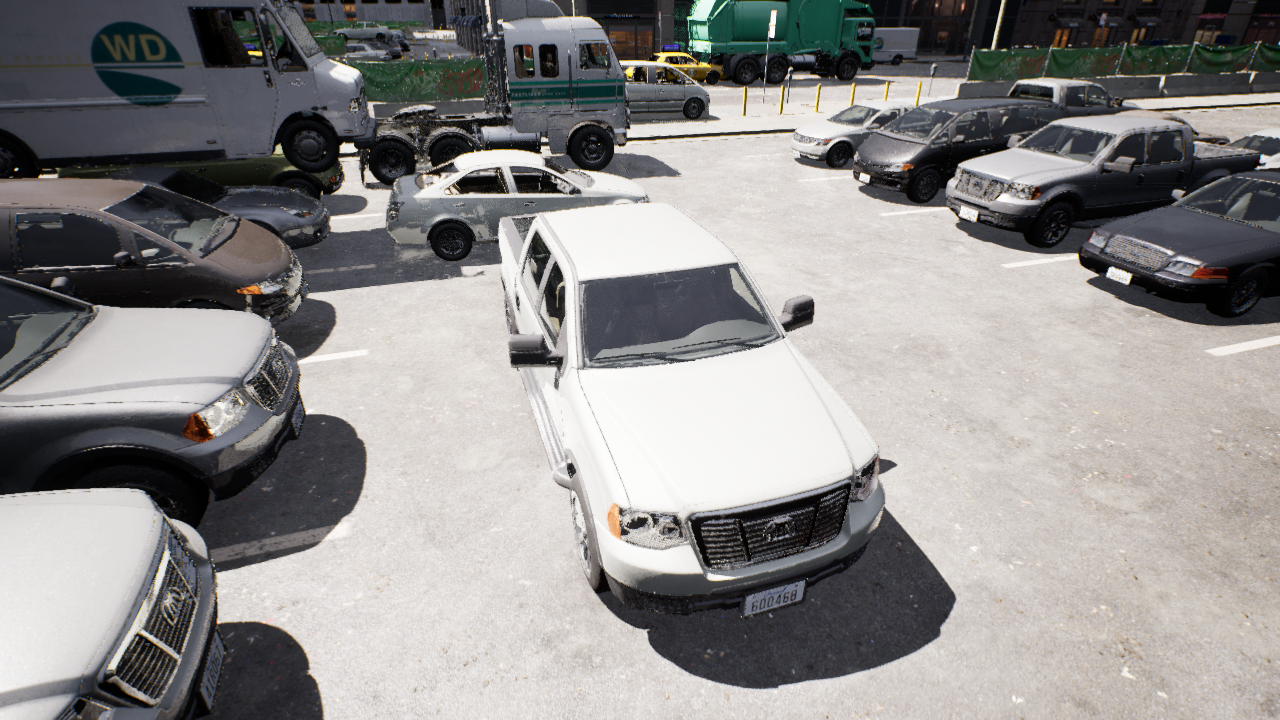
Venue: arterial
Lighting: clear day
Vehicle rig: pickup